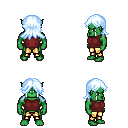
a pixel art fantasy rpg character, male body template, orc, green skin, maroon sleeveless shirt, gold greaves, white cyan loose hair, four views (front, back, left, right), 2x2 character sprite sheet, small pixel art, hard edges, no anti-aliasing